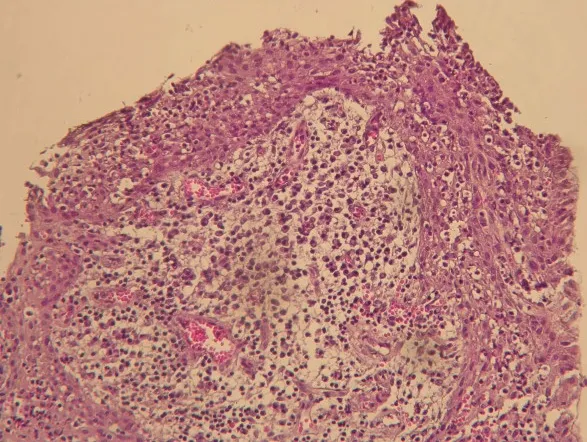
In histopathologic examination, a variable thickness of non-keratinized stratified squamous epithelium with arch-shaped appearance is evident (x40).
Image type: pathology (h&e)